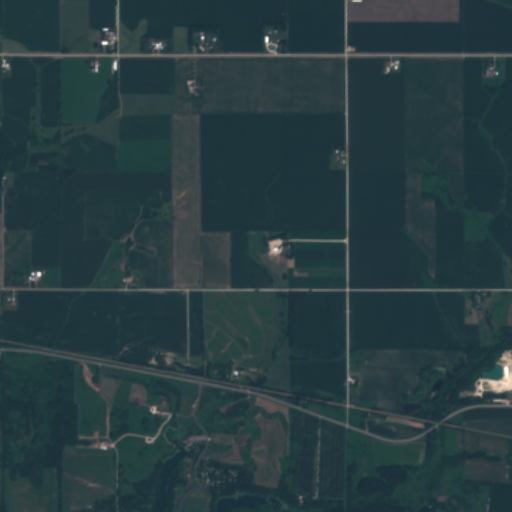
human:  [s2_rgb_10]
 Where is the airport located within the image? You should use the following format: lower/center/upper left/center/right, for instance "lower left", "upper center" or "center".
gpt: The airport is located in the lower left of the image.
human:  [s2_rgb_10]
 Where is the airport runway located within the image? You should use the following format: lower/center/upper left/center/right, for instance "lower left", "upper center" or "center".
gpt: The airport runway is located in the lower left of the image.
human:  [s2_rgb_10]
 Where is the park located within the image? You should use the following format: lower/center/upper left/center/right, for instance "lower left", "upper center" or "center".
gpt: The park is located in the lower of the image.
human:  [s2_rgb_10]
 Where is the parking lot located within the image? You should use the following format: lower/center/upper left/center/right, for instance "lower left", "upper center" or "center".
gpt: The parking lot is located in the lower left of the image.
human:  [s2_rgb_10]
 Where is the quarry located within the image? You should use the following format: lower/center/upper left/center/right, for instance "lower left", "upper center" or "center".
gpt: The quarry is located in the lower right of the image.
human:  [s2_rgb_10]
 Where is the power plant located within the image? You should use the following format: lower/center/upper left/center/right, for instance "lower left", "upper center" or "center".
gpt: There is no power plant in the image.